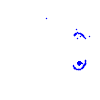
Particle: kaon